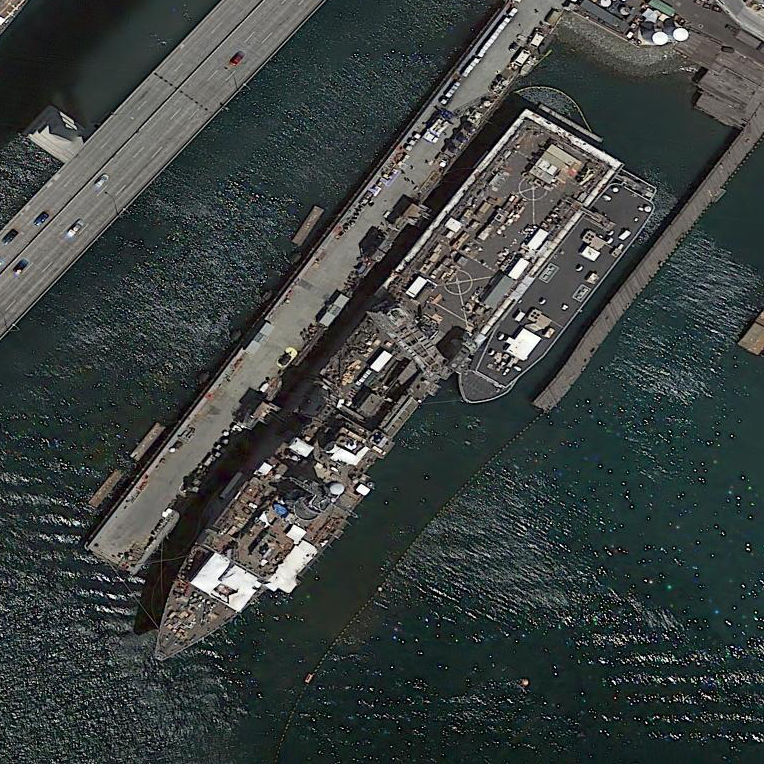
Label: combat